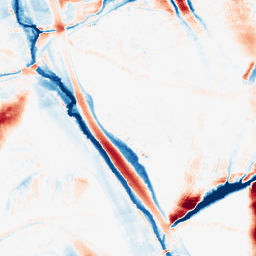
Category: morphological
Decomposition family: morphological_ellipse
Decomposition parameters: operation: average
width: 20
height: 50
Upsampling method: sinc_blackman
Upsampling parameters: scale: 4
kernel_size: 16
Upsampling scale: 4